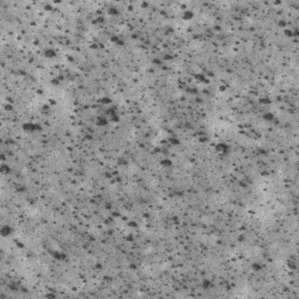
Label: frost